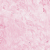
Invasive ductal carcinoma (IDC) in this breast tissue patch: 0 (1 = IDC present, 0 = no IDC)